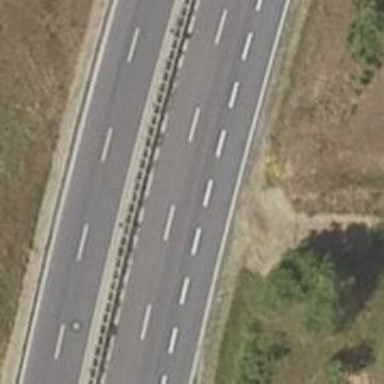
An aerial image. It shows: Asphalt trunk highway designated as motorroad.